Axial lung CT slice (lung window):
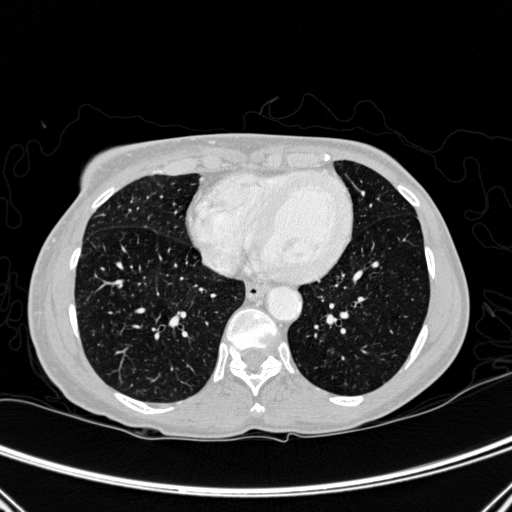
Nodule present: no